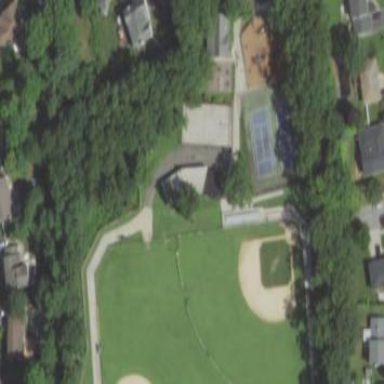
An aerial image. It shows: Baseball pitch for leisure land activities.